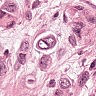
Metastatic tissue present: yes